問題: ∠B=90°たる直角二等辺三角形ABCがあります。辺AB上に点D、辺BC上に点E、辺CA上に点Fをとると、三角形DEFは∠F=90°たる直角二等辺三角形になりました。AD=√2、EC=3√2のとき、三角形DEFの面積は何㎠ですか？
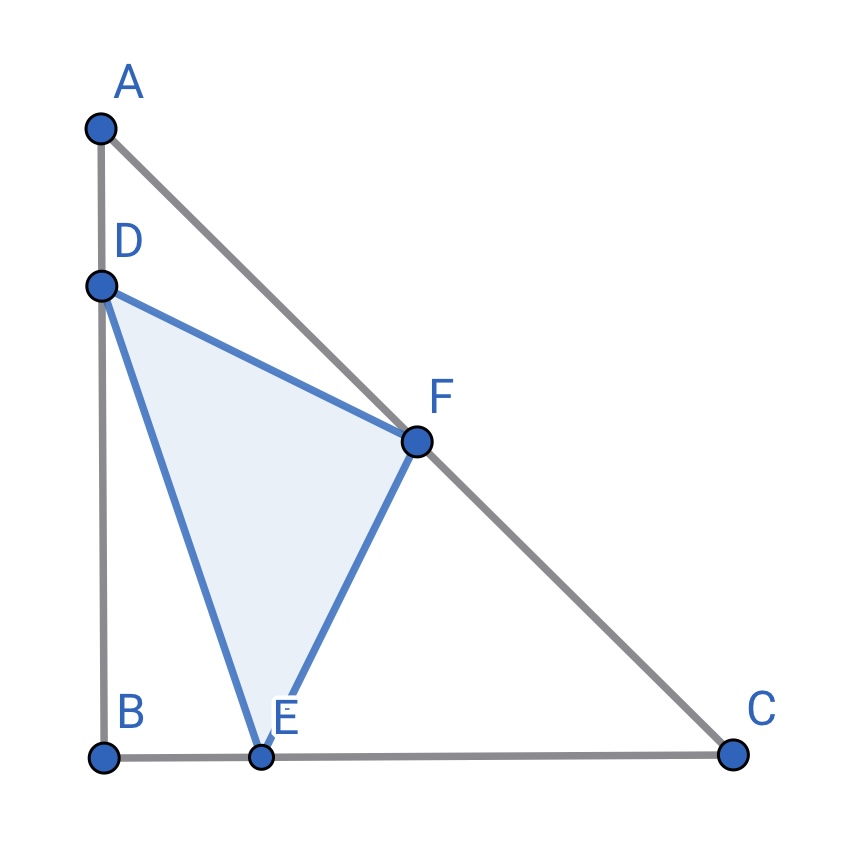
解答: 点Dから辺CAに下ろした垂線の足を点Gとし、点Eから辺CAに下ろした垂線の足を点Hとします。このとき、三角形DGFと三角形FHEは合同であり、DG=FH=1㎝、GF=HE=3㎝です。よって、求める面積は、5㎠です。
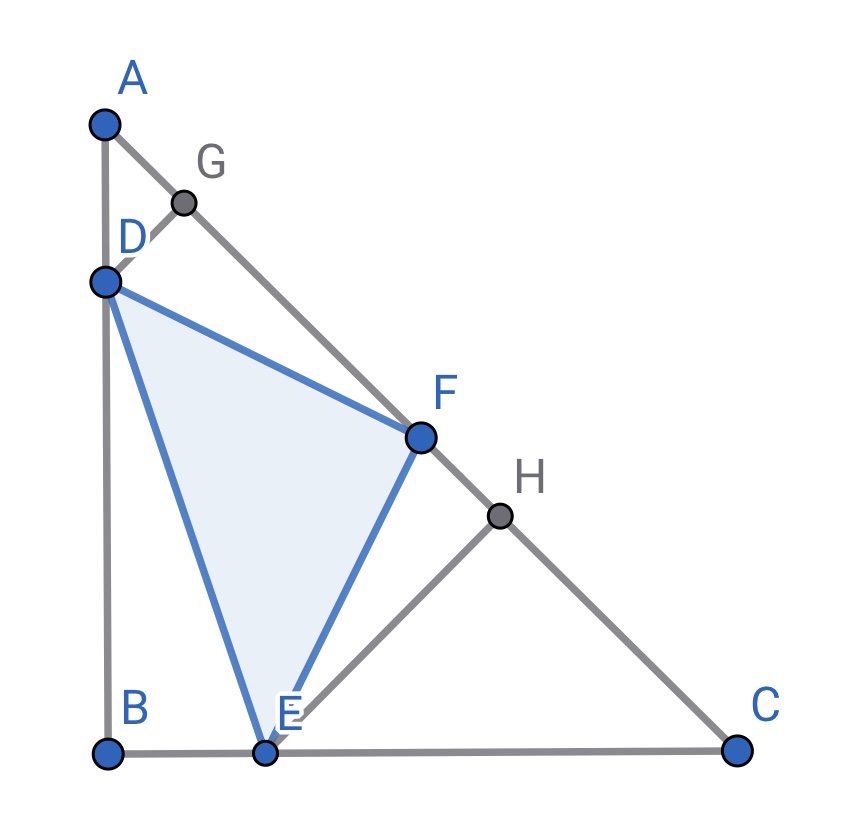
答え: 5㎠
タグ: 合同